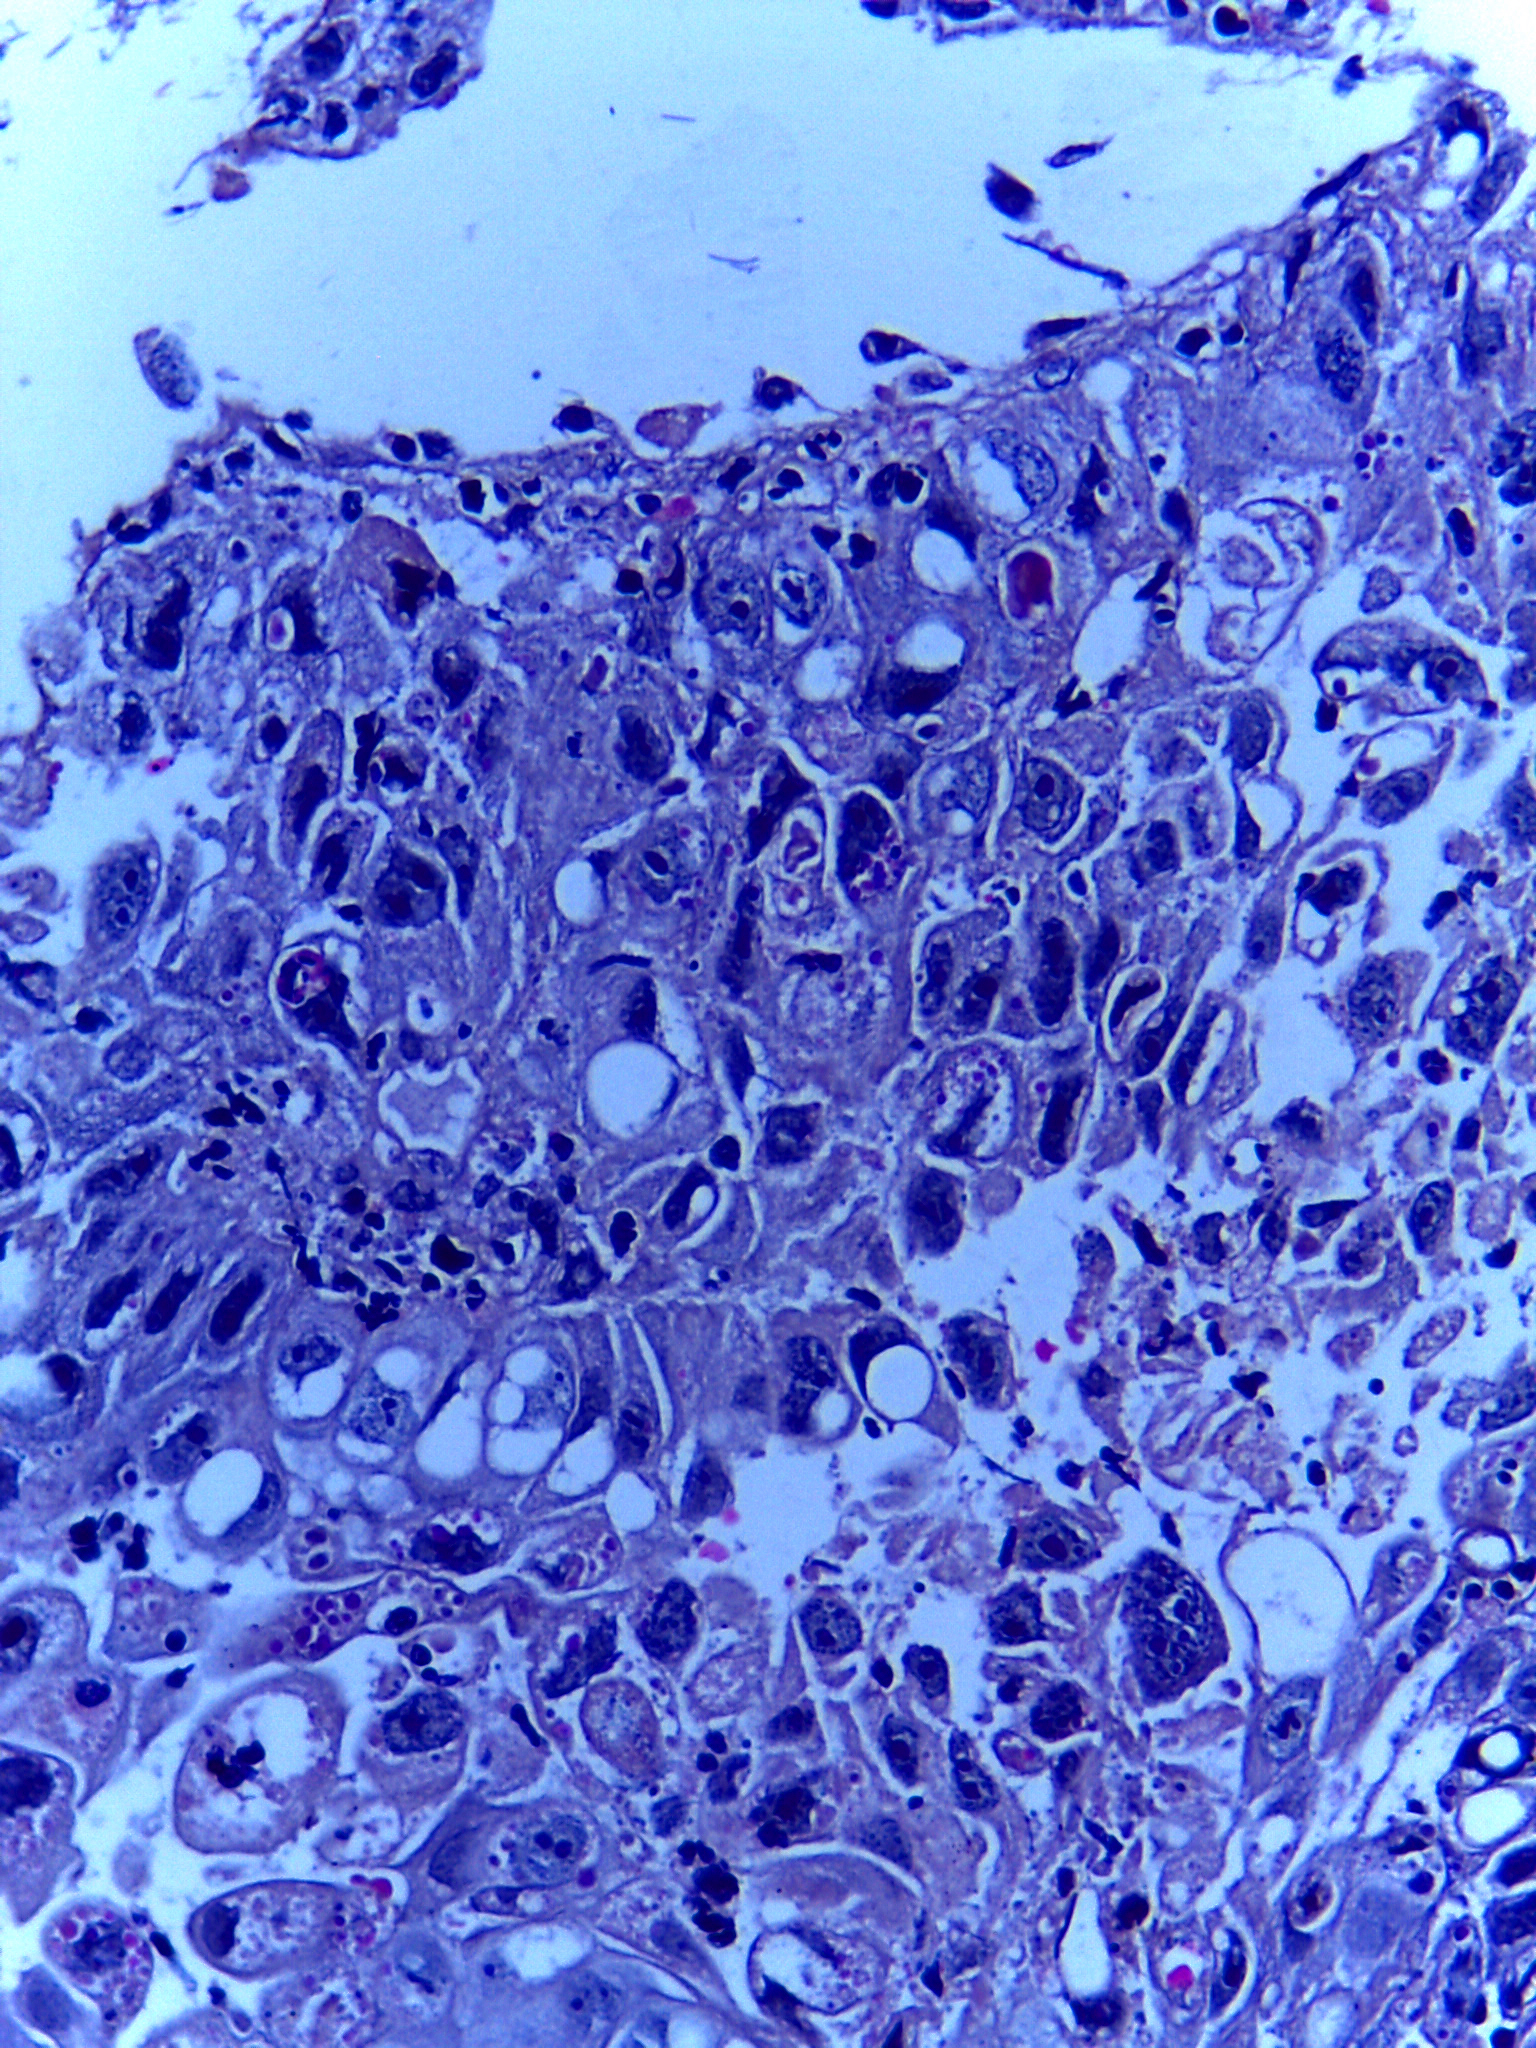
Diagnosis: OSCC